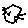
Label: cat